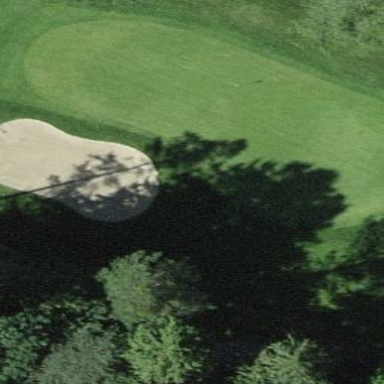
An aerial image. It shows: Sandy area is golf bunker.